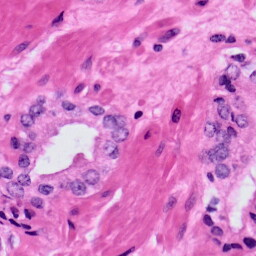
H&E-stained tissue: Prostate